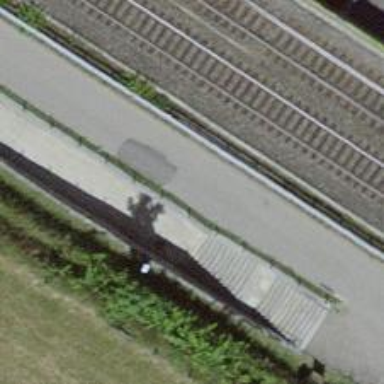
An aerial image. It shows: Footway passing through tunnel.